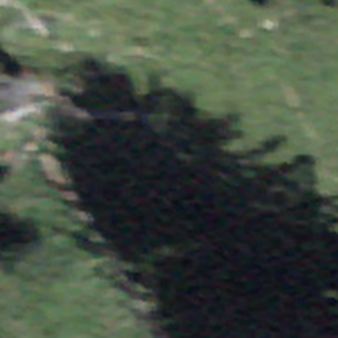
Label: other